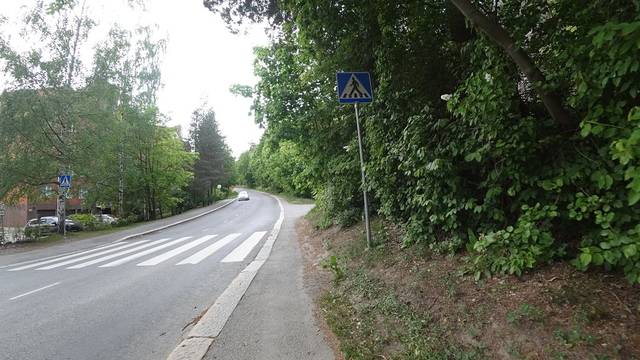
Region: Finland
Coordinates: 61.494, 23.723